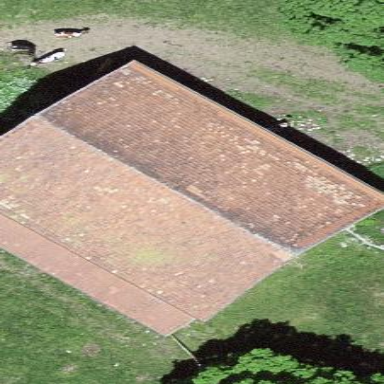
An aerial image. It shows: Farm auxiliary building.